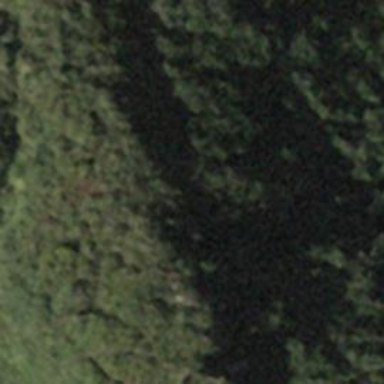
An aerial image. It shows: Natural ridge.